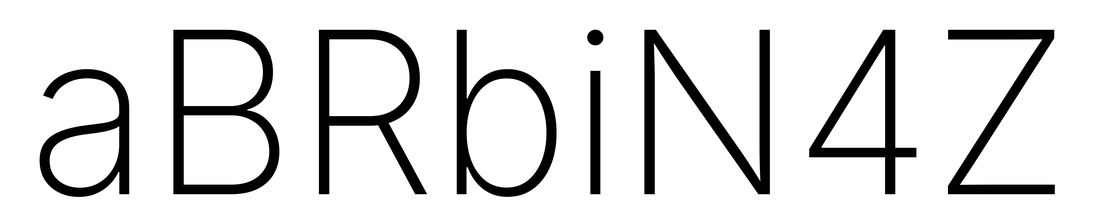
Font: Inter_ExtraLight